Question: I've seen lots of libraries on github with hamburger menus at the top left or right of the ios screen (SWRevealViewController: <URL>. Is there a library that can implement it at the bottom of the screen where the tab bar is located?
Similar to this image below

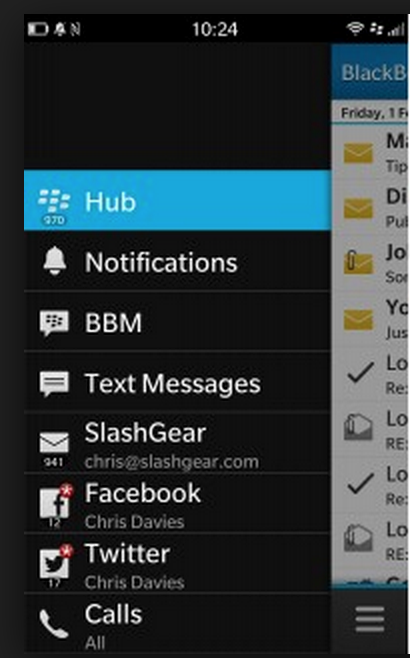
Answer: There's quite a few libraries on <URL> that support the tray effect you are looking for - which can be fiddly to implement. Almost all of them will trigger the opening and closing of the tray with a button of your choice. Where is sits it totally up to you.